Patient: sex M, age 68
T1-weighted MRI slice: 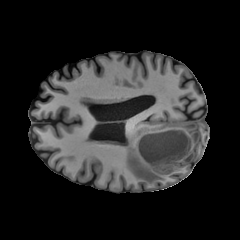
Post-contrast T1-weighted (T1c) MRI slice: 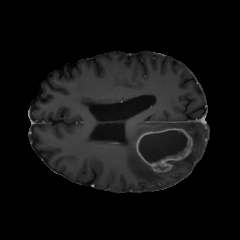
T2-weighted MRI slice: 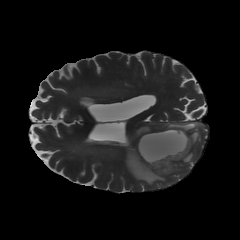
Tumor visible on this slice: yes
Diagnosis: Glioblastoma, IDH-wildtype
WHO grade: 4